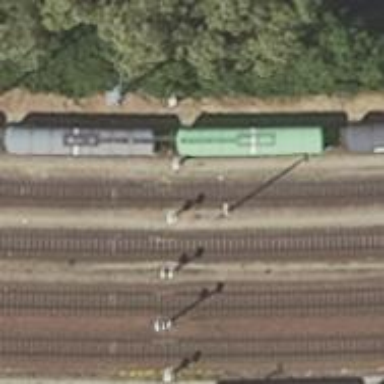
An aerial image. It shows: Rail siding with electrified contact lines for trains.